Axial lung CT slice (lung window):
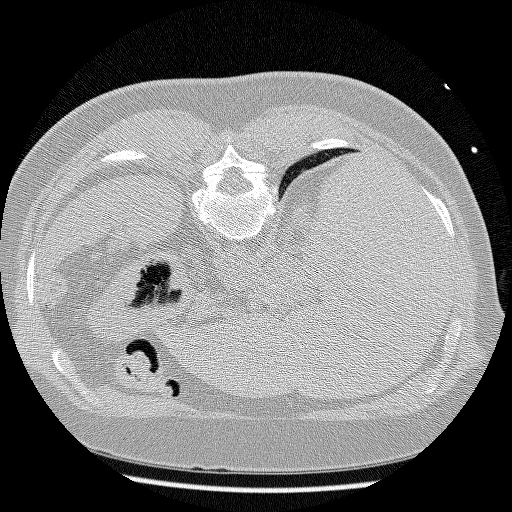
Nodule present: no